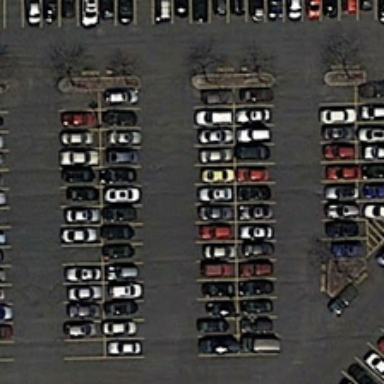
Many cars are parked in a parking lot .